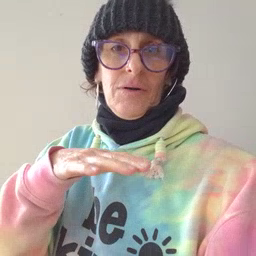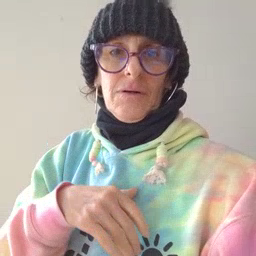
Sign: on